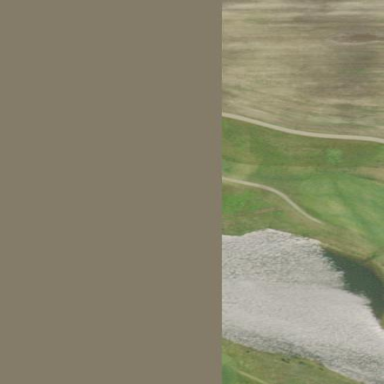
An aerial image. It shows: Rough golf course area within grassland.